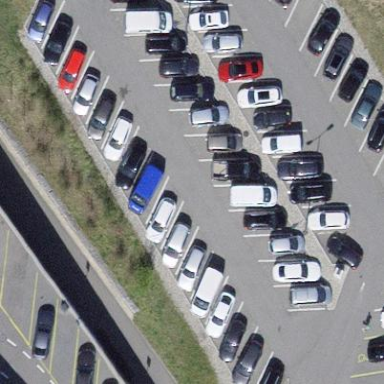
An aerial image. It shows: Paved parking area.